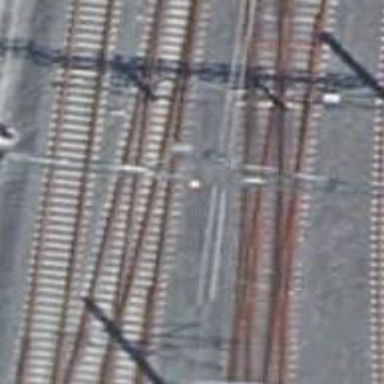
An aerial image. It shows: Railway with electrified contact lines.